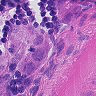
Metastatic tissue present: yes